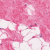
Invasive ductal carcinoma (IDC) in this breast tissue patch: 0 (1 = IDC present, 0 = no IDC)